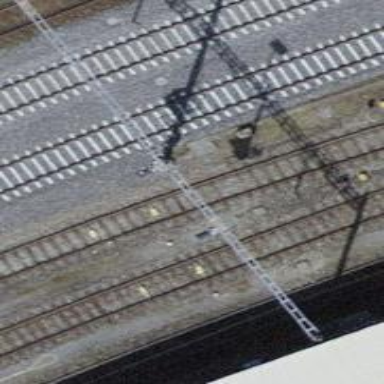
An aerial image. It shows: Railway signal.